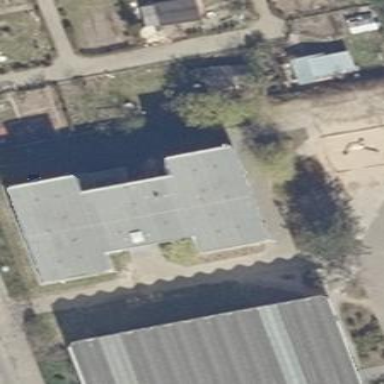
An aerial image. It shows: School building with flat roof.